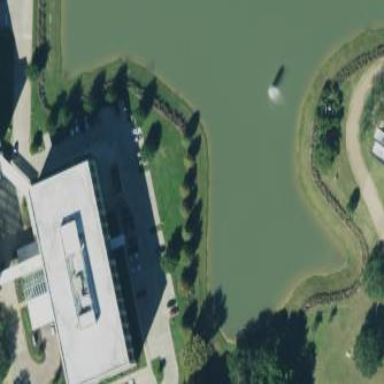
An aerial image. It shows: Retention pond filled with water.